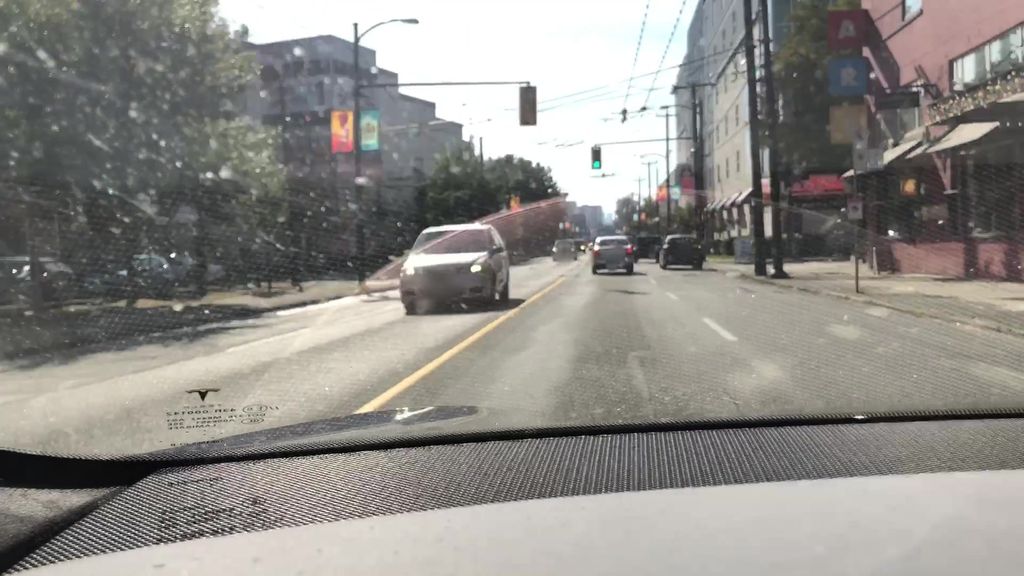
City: vancouver